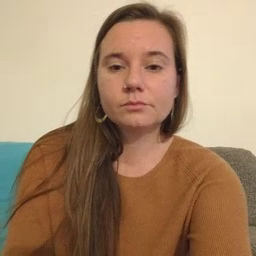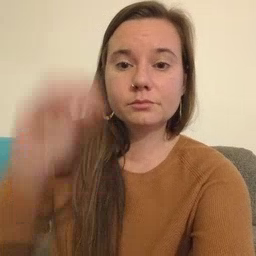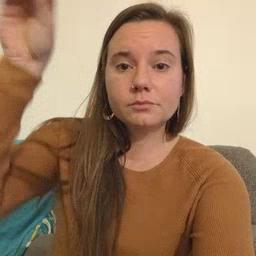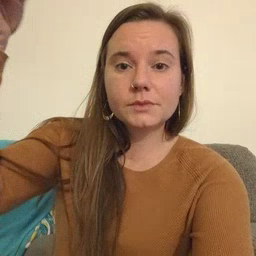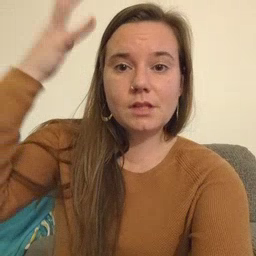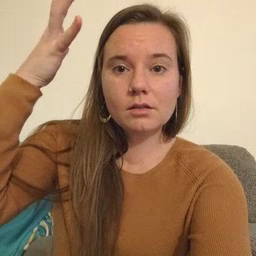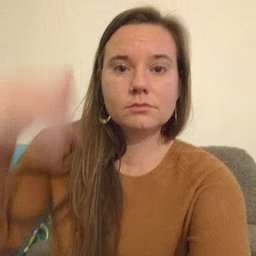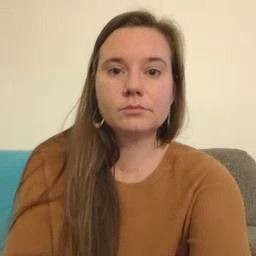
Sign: sun